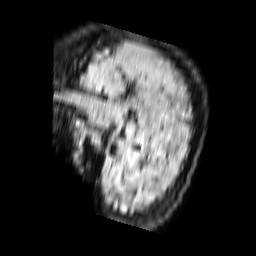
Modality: FLAIR
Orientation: sagittal
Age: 46
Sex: female
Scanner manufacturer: philips
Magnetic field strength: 1.5 T
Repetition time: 6 s
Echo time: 0.1015 s